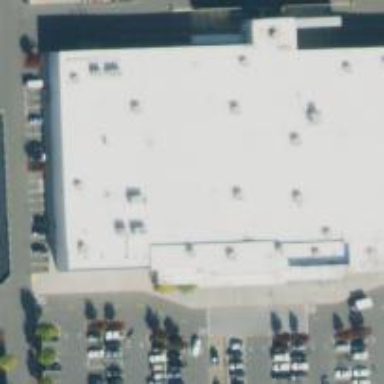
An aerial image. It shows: Supermarket building.